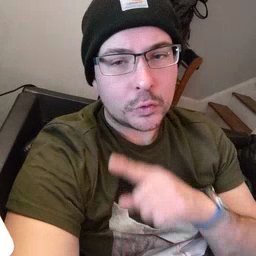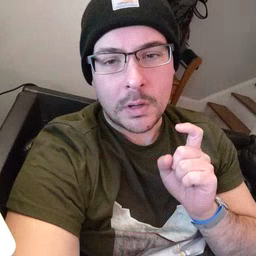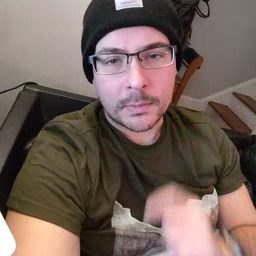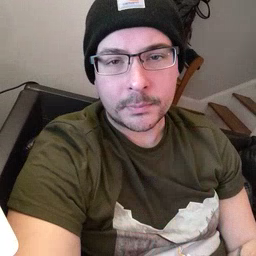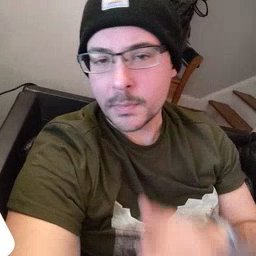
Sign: dry